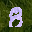
Label: 8